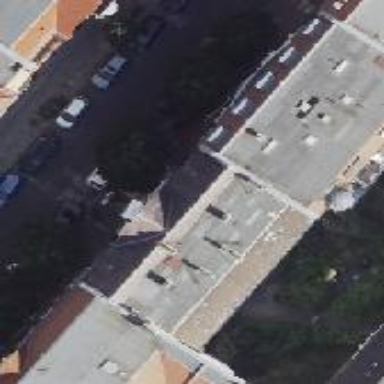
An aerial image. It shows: Unique apartment building with double saltbox roof shape.